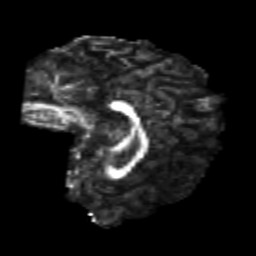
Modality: FA
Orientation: sagittal
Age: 20
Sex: male
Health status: healthy
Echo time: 0.074 s